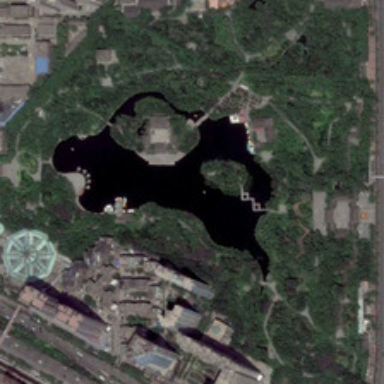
Many buildings are around a park with many green trees and a pond .